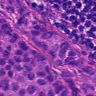
Metastatic tissue present: yes